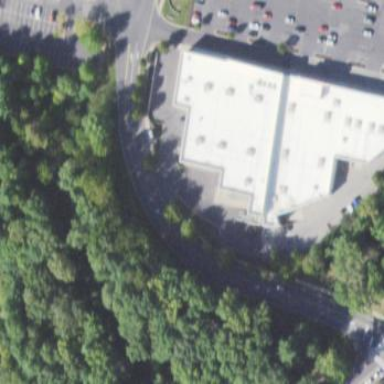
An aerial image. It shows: Commercial building.